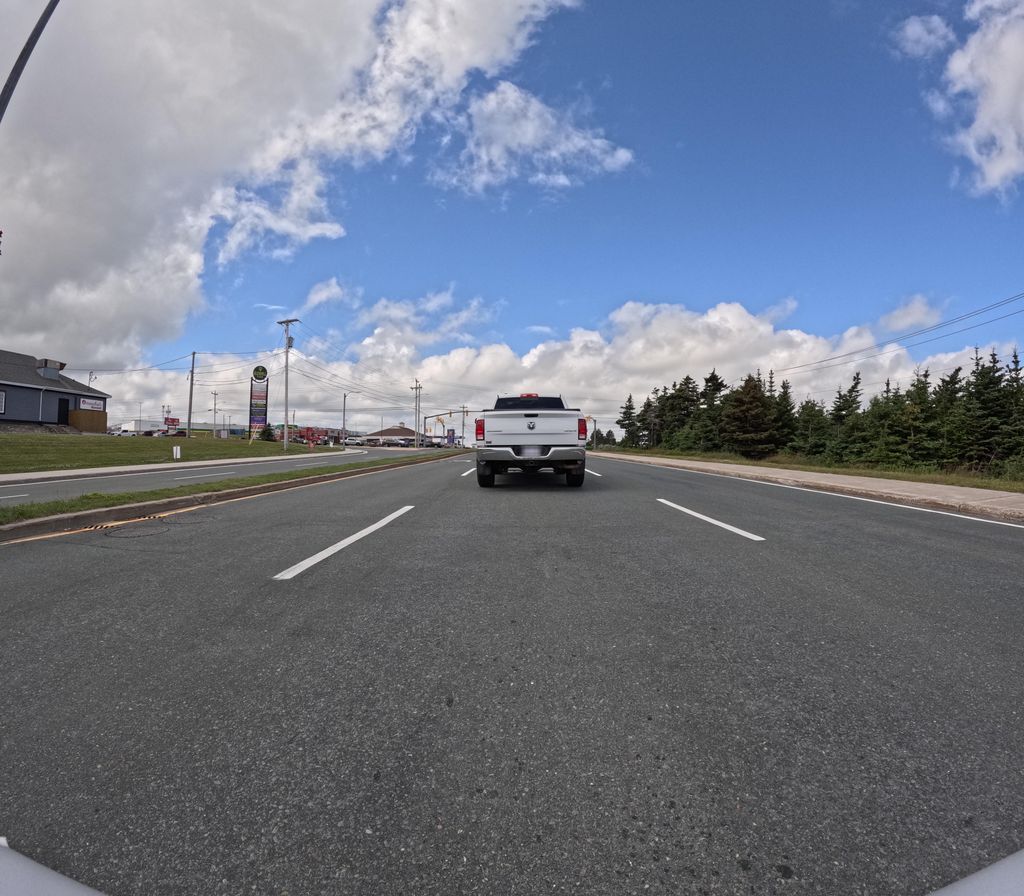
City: st_johns